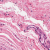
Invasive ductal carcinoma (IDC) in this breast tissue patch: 0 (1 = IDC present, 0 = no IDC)